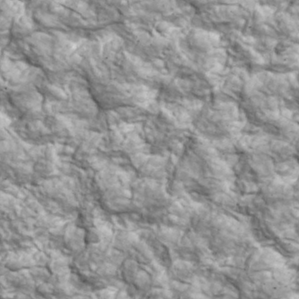
Label: non_frost